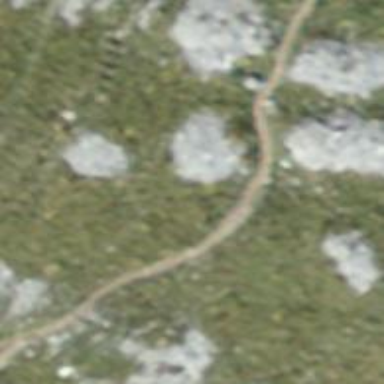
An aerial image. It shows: Dirt path with excellent trail visibility.